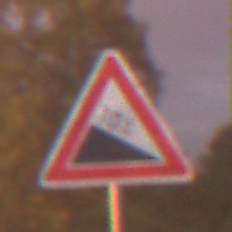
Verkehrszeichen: Gefaelle10
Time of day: Night
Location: Outdoor (Suburban)
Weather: PartlyCloudy
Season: NotSpecified
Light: Artificial